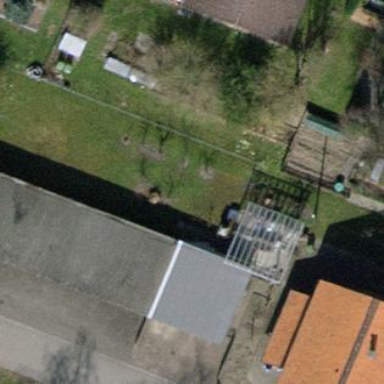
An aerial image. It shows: Group of garages.